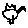
Label: bird